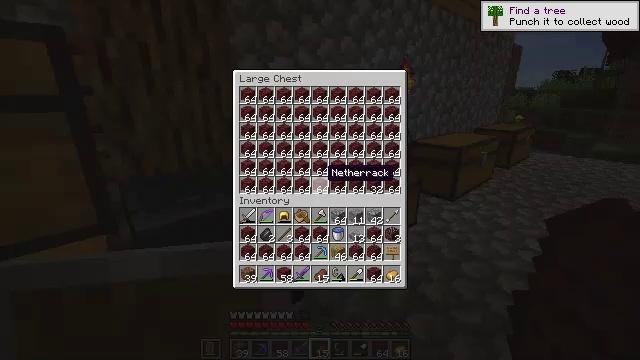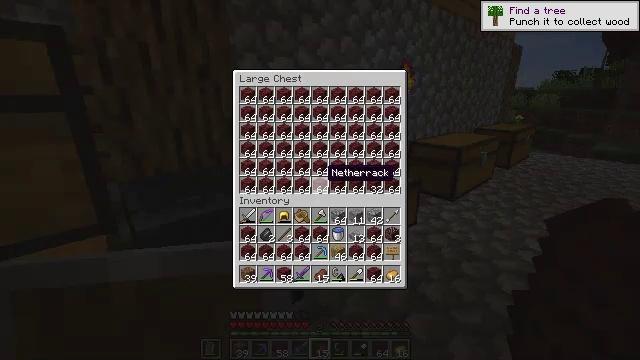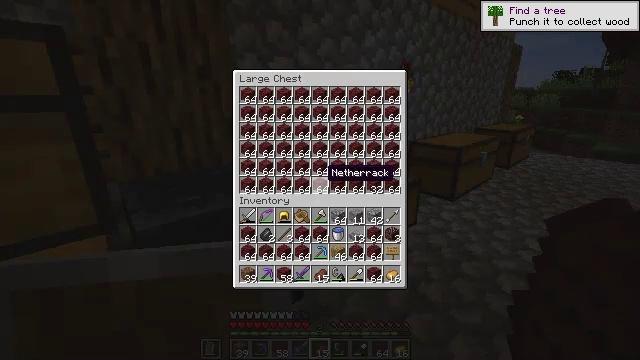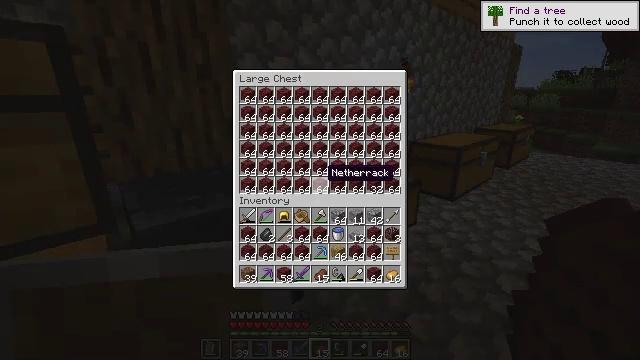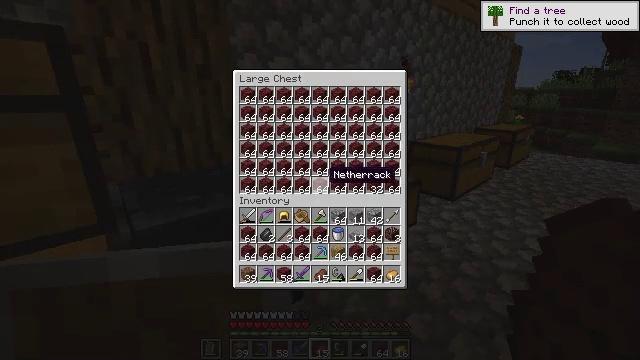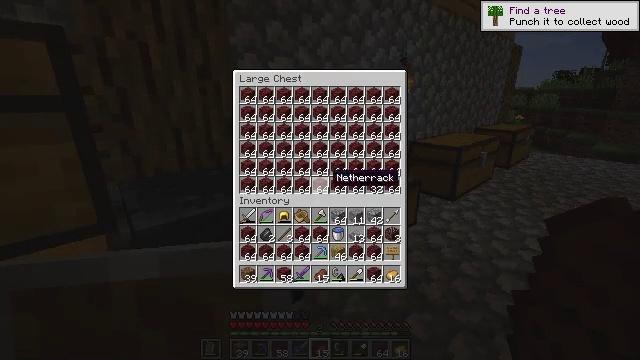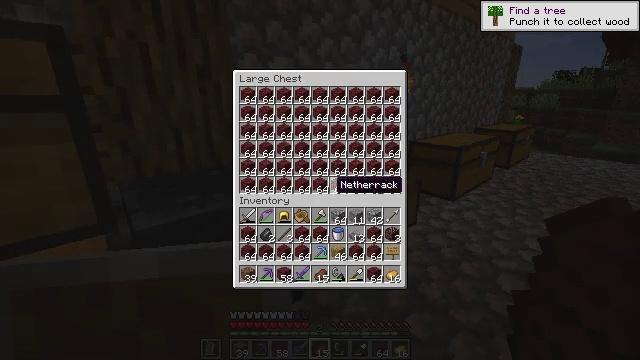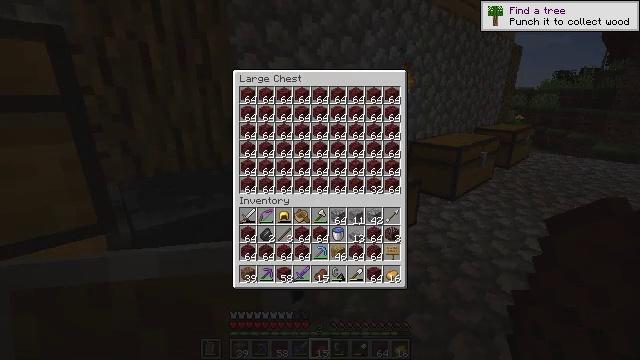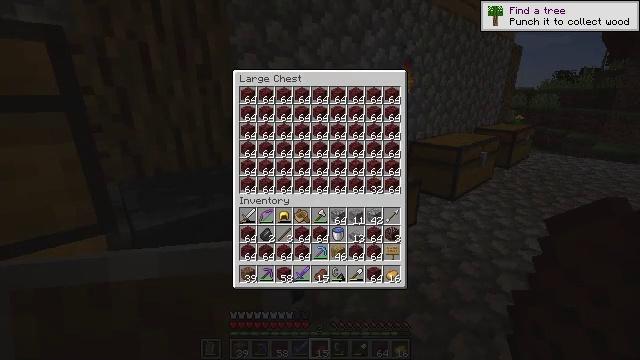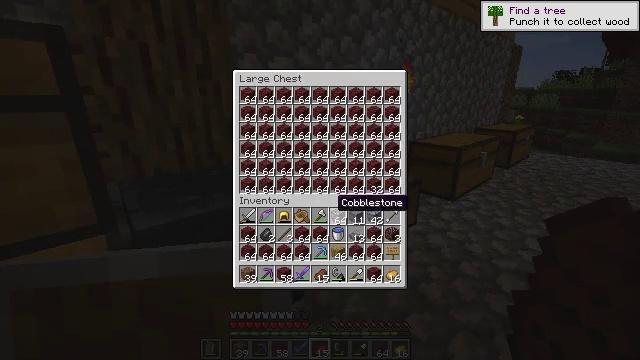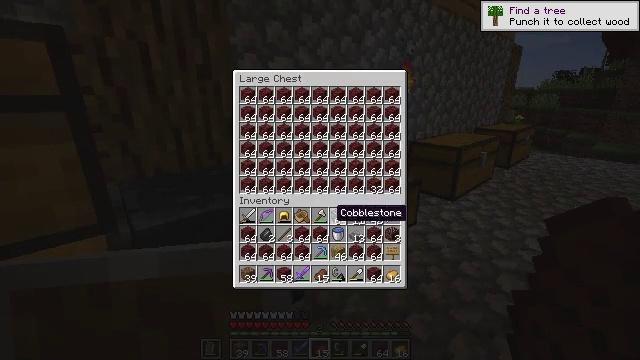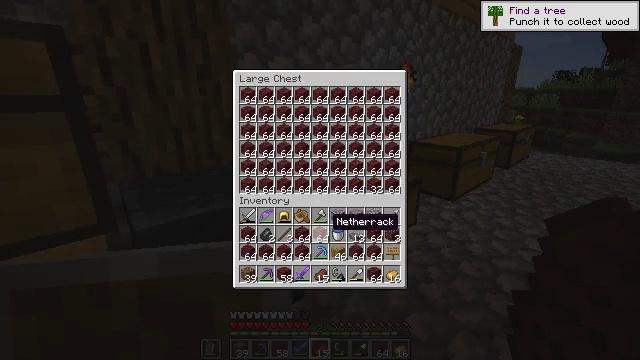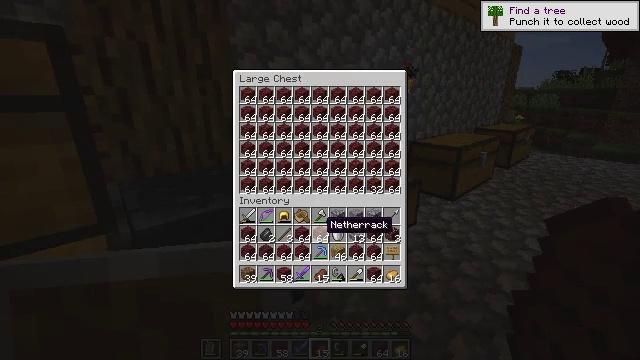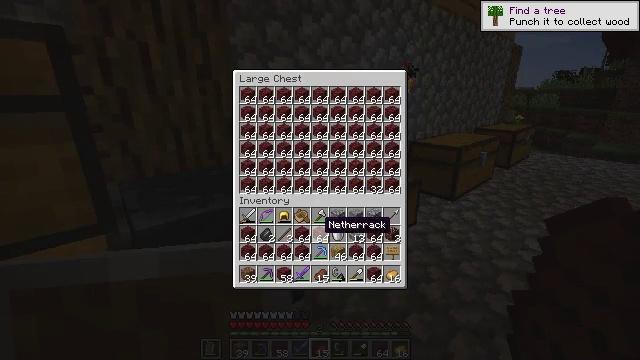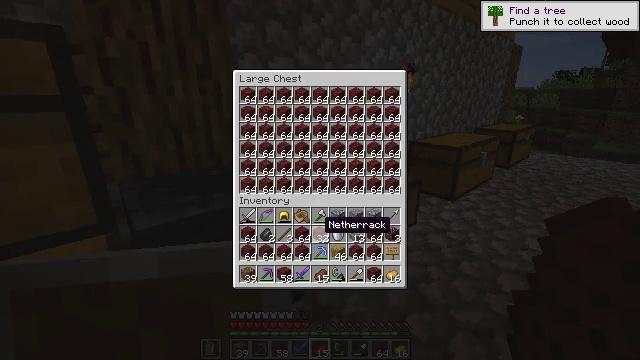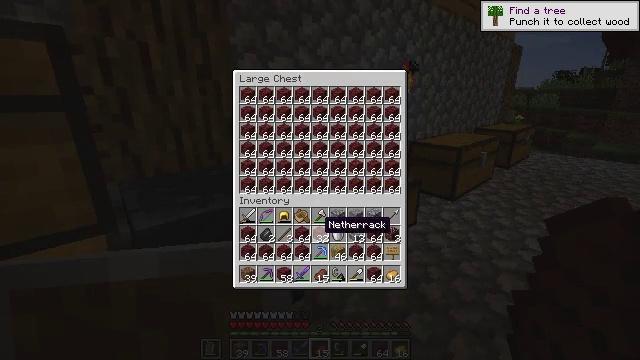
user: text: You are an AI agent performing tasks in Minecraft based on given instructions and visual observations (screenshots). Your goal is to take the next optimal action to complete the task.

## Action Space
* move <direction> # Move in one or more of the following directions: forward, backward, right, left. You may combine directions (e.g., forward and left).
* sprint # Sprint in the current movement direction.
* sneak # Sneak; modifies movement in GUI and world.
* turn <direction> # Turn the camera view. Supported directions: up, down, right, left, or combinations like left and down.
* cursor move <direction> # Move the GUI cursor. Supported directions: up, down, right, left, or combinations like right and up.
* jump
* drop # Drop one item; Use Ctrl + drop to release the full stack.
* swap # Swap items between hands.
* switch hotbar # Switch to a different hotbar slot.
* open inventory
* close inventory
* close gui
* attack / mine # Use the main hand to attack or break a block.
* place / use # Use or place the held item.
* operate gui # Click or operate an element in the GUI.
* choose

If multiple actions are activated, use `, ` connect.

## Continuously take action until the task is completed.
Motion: motion action
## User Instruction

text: Craft gold nugget in the crafting table.
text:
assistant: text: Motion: no_op
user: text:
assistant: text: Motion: no_op
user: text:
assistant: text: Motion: no_op
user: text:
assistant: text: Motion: sneak
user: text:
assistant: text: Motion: sneak
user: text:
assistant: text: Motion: sneak, turn down
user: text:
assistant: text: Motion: sneak
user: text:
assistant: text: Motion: sneak
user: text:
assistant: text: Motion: sneak, turn down
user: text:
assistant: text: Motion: sneak, turn down
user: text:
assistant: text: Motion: sneak, turn down
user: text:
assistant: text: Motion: sneak
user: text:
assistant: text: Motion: sneak
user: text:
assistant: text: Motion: sneak, use / place
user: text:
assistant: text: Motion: sneak, use / place
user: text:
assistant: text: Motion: sneak, use / place
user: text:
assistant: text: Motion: sneak
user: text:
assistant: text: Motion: sneak
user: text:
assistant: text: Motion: sneak
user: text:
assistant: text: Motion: sneak
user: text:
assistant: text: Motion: sneak
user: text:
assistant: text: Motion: sneak
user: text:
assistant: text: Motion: sneak
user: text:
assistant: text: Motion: sneak, open inventory
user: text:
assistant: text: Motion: open inventory
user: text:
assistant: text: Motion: open inventory
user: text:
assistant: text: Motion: turn right, open inventory
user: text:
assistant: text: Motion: move left, turn right and up
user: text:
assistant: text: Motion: move left, turn right
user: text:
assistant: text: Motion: move forward and move left, turn right